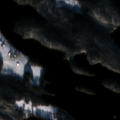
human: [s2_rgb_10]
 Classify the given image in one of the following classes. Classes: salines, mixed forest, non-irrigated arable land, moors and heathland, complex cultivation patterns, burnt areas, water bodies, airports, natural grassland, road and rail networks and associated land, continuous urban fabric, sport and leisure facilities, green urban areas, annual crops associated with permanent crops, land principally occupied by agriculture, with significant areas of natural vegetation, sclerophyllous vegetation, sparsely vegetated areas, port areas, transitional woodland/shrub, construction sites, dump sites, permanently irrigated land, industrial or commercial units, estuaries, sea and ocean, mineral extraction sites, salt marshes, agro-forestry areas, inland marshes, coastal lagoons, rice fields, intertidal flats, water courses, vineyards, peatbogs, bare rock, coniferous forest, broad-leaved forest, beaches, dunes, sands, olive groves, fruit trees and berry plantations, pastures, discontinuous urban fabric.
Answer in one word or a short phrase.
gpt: coniferous forest, mixed forest, water bodies